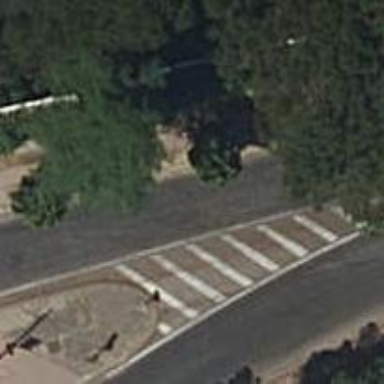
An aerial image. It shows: Road with traffic signals.